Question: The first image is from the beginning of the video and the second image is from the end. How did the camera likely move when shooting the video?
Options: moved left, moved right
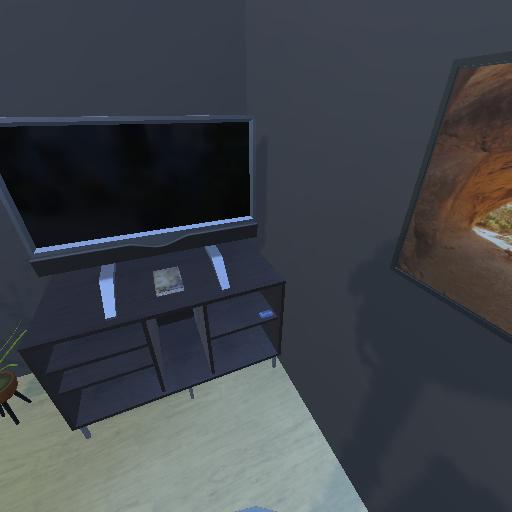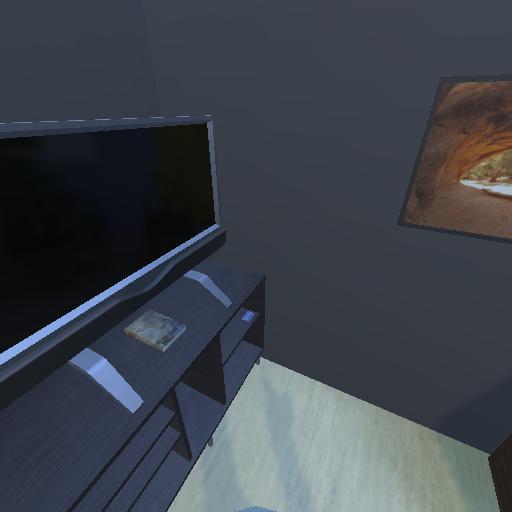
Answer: moved left